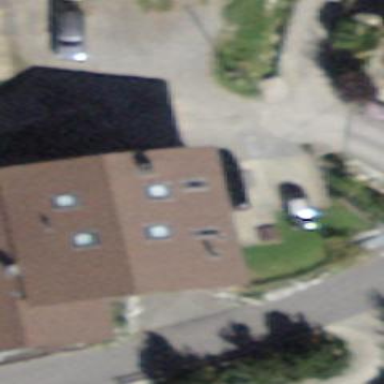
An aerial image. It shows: Residential building.